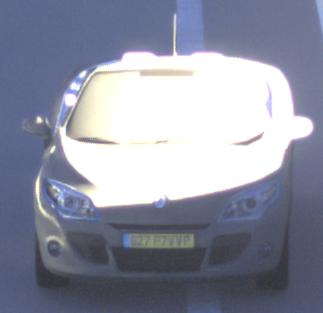
Make: Renault
Model: Mégane Coupé-Cabriolet 1.6 16V 110
Detailed model: Mégane (III) Coupé-Cabriolet
Model produced from: 2010/06
Model produced until: 2013/03
Doors: 2
Color: gray
Road condition: dry road
Daytime: sunrise or sunset
Contrast: low contrast